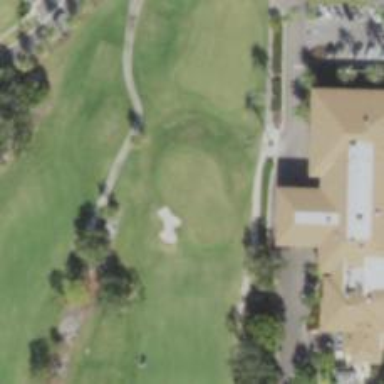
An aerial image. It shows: View of golf hole.